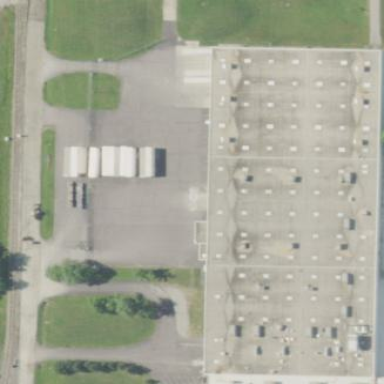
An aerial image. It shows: Industrial building.